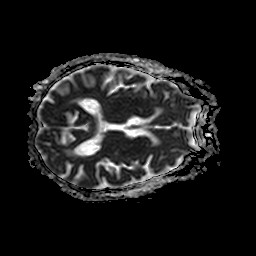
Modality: ADC
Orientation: axial
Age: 83
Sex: female
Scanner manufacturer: philips
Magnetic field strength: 1.5 T
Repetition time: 4.802 s
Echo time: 0.07764 s